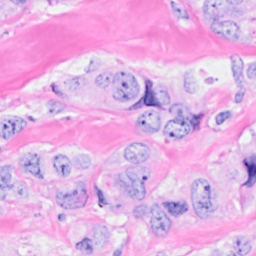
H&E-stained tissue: Breast